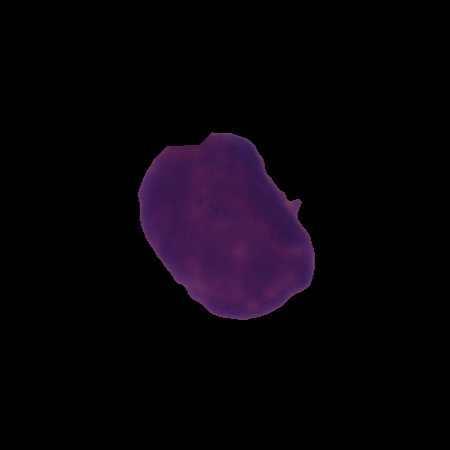
Label: healthy